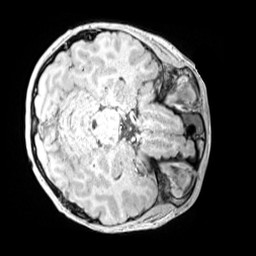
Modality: MP2RAGE
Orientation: axial
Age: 11
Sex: male
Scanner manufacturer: siemens
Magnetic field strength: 3 T
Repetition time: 4 s
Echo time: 0.00299 s